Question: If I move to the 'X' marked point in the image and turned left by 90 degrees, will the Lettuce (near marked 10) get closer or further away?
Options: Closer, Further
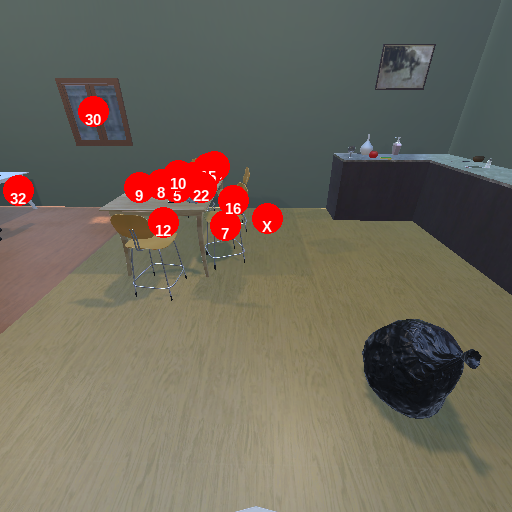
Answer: Closer